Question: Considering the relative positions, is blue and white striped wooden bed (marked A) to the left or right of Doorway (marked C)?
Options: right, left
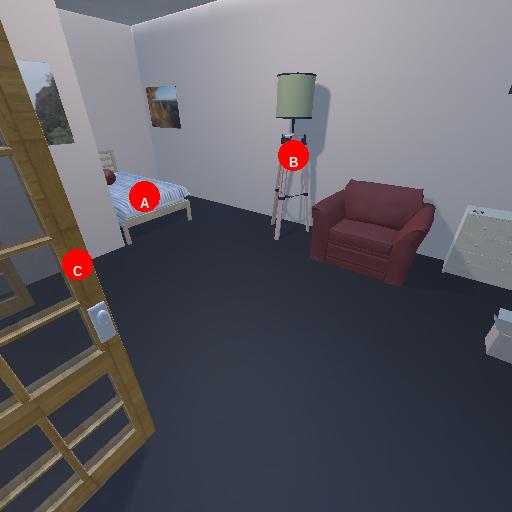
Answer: right